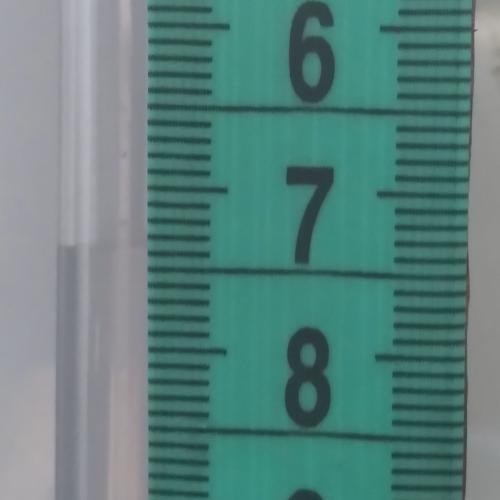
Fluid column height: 7.4 cm